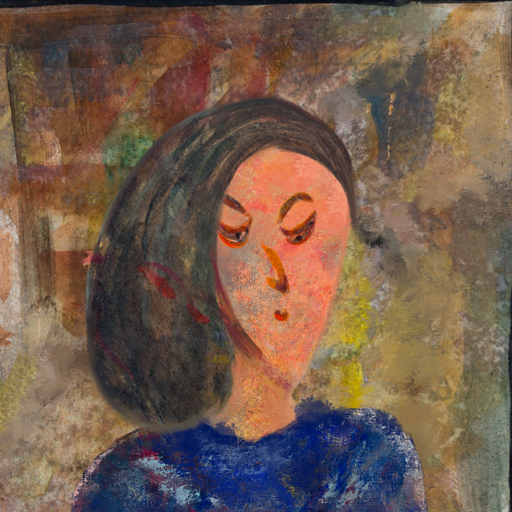
Background: Mosgoul, Head And Neck Side: Irani, Face Side: Hypocrite, Bust: Irani, Hair Side: Gypsy_Mother, Head Accessory: Blank, Second Necklace: Blank, Necklace: Blank, Baby: Blank